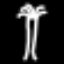
Label: palm tree